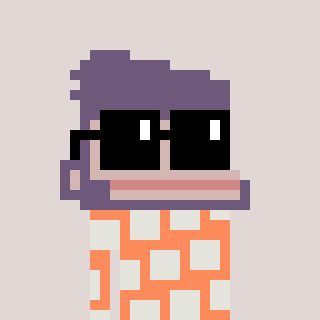
a pixel art character with square black sunglasses, a ape-shaped head and a peachy-colored body on a warm background